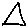
Label: triangle